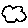
Label: cloud